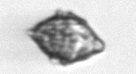
Label: Kryptoperidinium_triquetrum